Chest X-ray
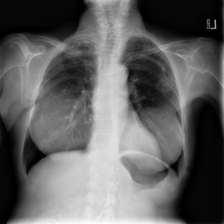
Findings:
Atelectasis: negative
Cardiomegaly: negative
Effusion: negative
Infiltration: negative
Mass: positive
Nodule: negative
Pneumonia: negative
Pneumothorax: negative
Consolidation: negative
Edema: negative
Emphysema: negative
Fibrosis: negative
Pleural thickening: negative
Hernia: negative